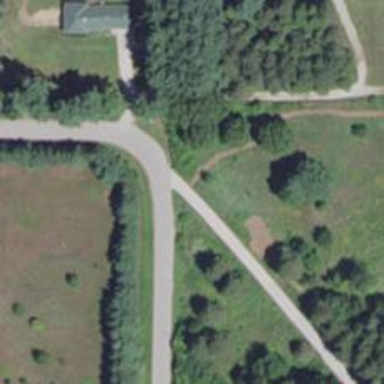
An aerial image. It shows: Driveway leading to service road.